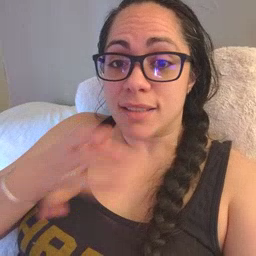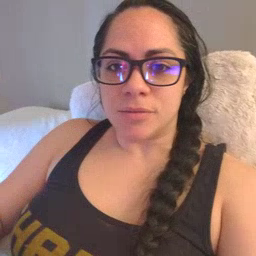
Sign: snack